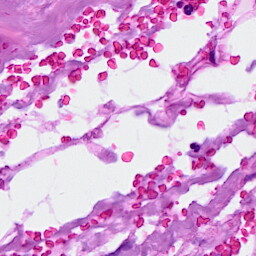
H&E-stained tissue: Breast